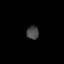
Tissue: skin
Cell type: Epithelial cells
Senescence score: 0.2592
Nuclear area (px): 160
Mean DAPI intensity: 69.625